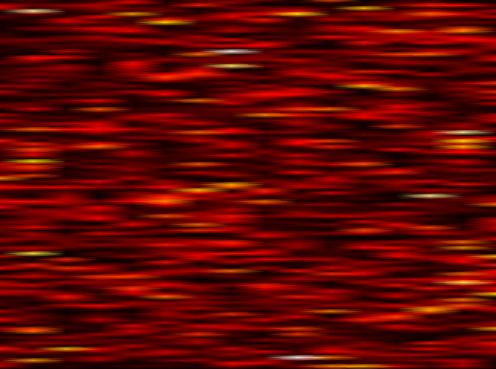
Label: UFMC